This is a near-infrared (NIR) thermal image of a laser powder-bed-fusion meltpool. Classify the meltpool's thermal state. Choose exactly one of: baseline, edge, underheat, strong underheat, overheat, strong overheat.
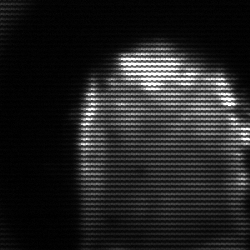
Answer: baseline